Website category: jobs
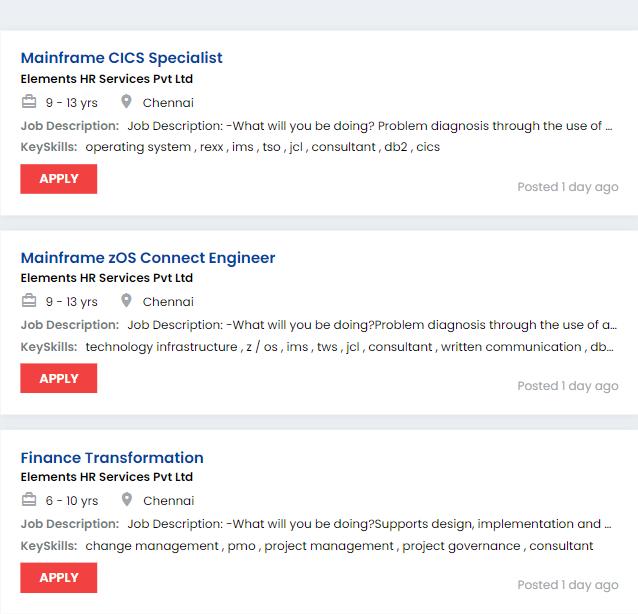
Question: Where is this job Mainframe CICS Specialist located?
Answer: Chennai

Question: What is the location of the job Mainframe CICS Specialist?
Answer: Chennai

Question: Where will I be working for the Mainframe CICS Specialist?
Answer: Chennai

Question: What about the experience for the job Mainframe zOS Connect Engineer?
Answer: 9 - 13 yrs

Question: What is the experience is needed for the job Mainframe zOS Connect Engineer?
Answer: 9 - 13 yrs

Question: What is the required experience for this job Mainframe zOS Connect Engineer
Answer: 9 - 13 yrs

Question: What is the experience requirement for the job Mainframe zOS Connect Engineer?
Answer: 9 - 13 yrs

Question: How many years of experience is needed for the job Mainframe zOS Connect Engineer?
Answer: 9 - 13 yrs

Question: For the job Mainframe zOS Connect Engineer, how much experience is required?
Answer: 9 - 13 yrs

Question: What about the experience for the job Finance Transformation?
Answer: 6 - 10 yrs

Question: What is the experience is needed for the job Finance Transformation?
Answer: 6 - 10 yrs

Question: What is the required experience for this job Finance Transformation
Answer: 6 - 10 yrs

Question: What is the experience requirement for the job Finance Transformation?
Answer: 6 - 10 yrs

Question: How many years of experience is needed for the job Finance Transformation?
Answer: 6 - 10 yrs

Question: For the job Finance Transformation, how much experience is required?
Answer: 6 - 10 yrs

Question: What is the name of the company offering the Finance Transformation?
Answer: Elements HR Services Pvt Ltd

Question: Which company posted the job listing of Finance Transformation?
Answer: Elements HR Services Pvt Ltd

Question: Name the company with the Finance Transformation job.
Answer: Elements HR Services Pvt Ltd

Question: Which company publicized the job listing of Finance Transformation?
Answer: Elements HR Services Pvt Ltd

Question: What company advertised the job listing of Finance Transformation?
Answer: Elements HR Services Pvt Ltd

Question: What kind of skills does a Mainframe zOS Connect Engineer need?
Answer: technology infrastructure , z / os , ims , tws , jcl , consultant , written communication , db2 , infrastructure , cics , unix

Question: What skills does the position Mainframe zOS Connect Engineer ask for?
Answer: technology infrastructure , z / os , ims , tws , jcl , consultant , written communication , db2 , infrastructure , cics , unix

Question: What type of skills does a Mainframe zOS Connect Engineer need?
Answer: technology infrastructure , z / os , ims , tws , jcl , consultant , written communication , db2 , infrastructure , cics , unix

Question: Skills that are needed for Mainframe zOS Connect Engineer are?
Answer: technology infrastructure , z / os , ims , tws , jcl , consultant , written communication , db2 , infrastructure , cics , unix

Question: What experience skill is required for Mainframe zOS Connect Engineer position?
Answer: technology infrastructure , z / os , ims , tws , jcl , consultant , written communication , db2 , infrastructure , cics , unix

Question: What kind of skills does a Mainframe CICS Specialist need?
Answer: operating system , rexx , ims , tso , jcl , consultant , db2 , cics

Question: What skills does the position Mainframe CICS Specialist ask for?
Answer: operating system , rexx , ims , tso , jcl , consultant , db2 , cics

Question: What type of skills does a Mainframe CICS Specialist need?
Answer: operating system , rexx , ims , tso , jcl , consultant , db2 , cics

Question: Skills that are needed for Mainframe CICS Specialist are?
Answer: operating system , rexx , ims , tso , jcl , consultant , db2 , cics

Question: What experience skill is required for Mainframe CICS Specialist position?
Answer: operating system , rexx , ims , tso , jcl , consultant , db2 , cics

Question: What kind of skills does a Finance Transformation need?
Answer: change management , pmo , project management , project governance , consultant

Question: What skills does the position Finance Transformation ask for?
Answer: change management , pmo , project management , project governance , consultant

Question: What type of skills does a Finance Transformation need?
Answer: change management , pmo , project management , project governance , consultant

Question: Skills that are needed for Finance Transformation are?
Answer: change management , pmo , project management , project governance , consultant

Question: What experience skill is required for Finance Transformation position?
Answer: change management , pmo , project management , project governance , consultant